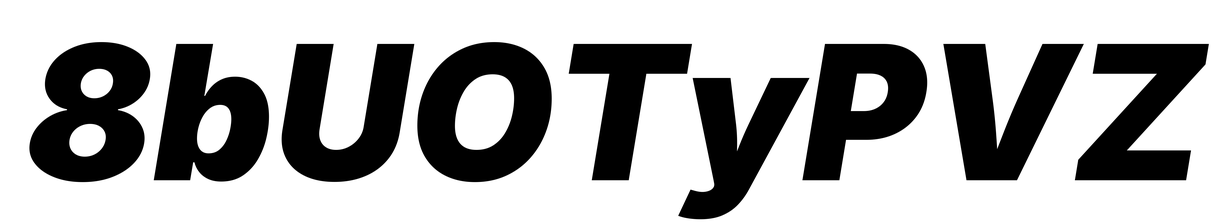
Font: Inter-Italic_Black_Italic